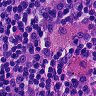
Metastatic tissue present: no